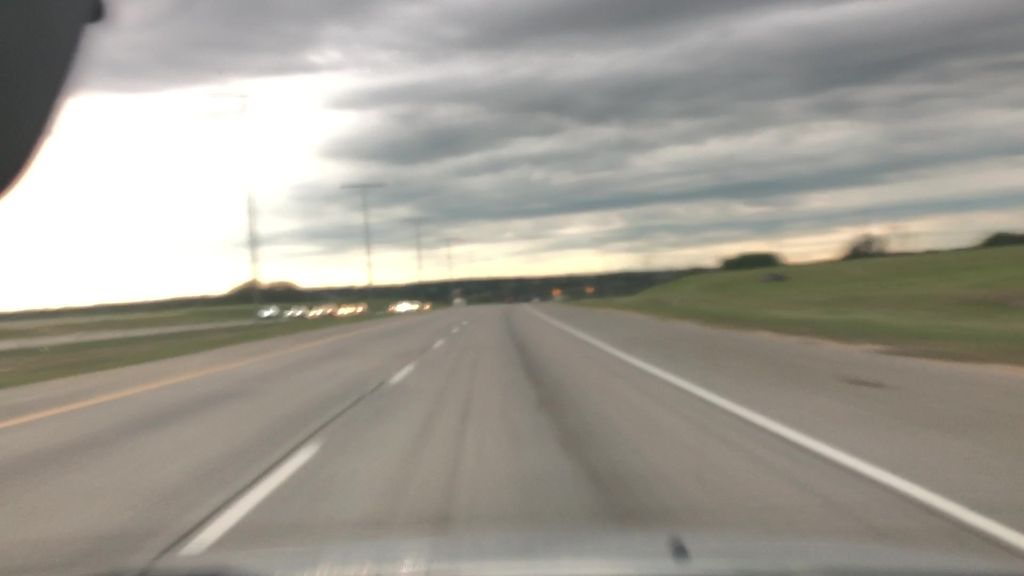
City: edmonton